如图，正方体$ABCD-A_1B_1C_1D_1$中，四分之一圆柱$BB_1C_1-AA_1D_1$与四分之一圆柱$AA_1B_1-DD_1C_1$公共部分是八分之一的“牟合方盖”．已知这个正方体的棱长为2，利用祖暅原理，该八分之一“牟合方盖”的体积为\_\_\_\_\_\_．

\vspace{0.2cm}
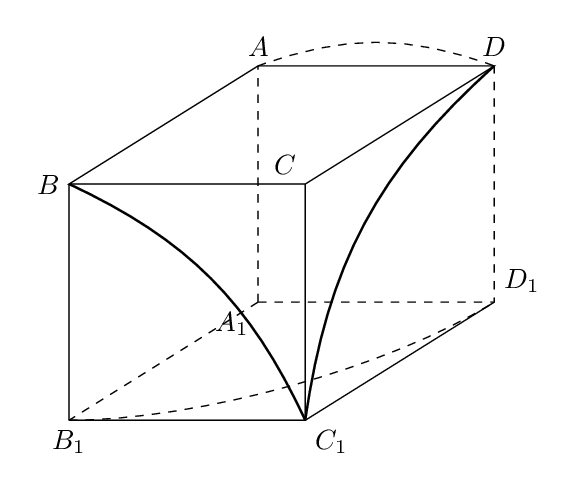
【解答】

\noindent \textbf{【答案】} $\dfrac{16}{3}$

\vspace{0.2cm}
\noindent \textbf{【分析】} 关键点在于构造底面边长和高均为2的直四棱锥，根据祖暅原理，八分之一“牟合方盖”的体积等于正方体的体积减去该四棱锥的体积，即可求得结果.

\vspace{0.2cm}
\noindent \textbf{【详解】} 如图，设$MB_1=h$，边长为$r$，截面位于八分之一“牟合方盖”内的部分为正方形$PQRS$.

\vspace{0.2cm}
\noindent 易知$MB_1=A_1S=h$，连接$A_1P$.
由点$P$在以$A_1$为圆心，$r$为半径的圆弧上，得$A_1P=r$.
在$Rt\triangle A_1PS$中，由勾股定理得$PS=\sqrt{r^2-h^2}$，
故所求正方形$PQRS$的面积为$r^2-h^2$.
所以用平行于底面$A_1B_1C_1D_1$的任意一个平面截八分之一“牟合方盖”，
所得截面面积是$r^2-h^2$，$h\in[0,r]$，
所以可以构造底面边长为$r$，高为$r$的直四棱锥，对于直四棱锥$C_1-ABCD$，
当用过点$M$的截面截该四棱锥时，截面面积为$h^2$.

\vspace{0.2cm}
\noindent 根据祖暅原理，八分之一“牟合方盖”的体积等于正方体的体积减去该四棱锥的体积，
故所求体积为$r^3-\dfrac{1}{3}r^2\cdot r=\dfrac{2}{3}\times2^3=\dfrac{16}{3}$.
故答案为：$\dfrac{16}{3}$.

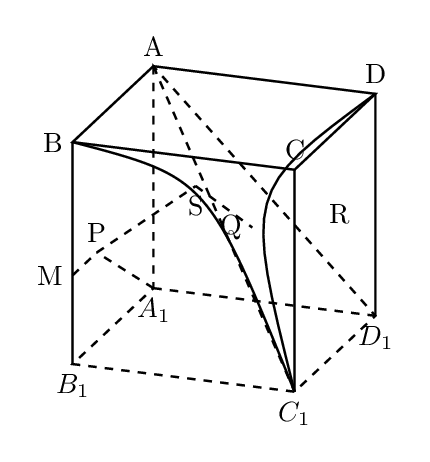
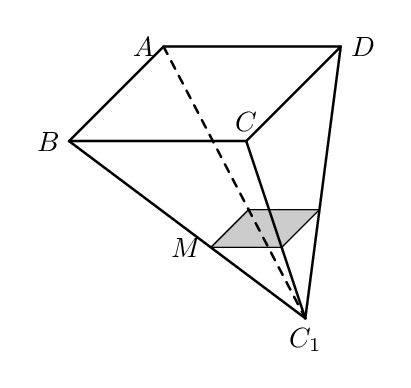